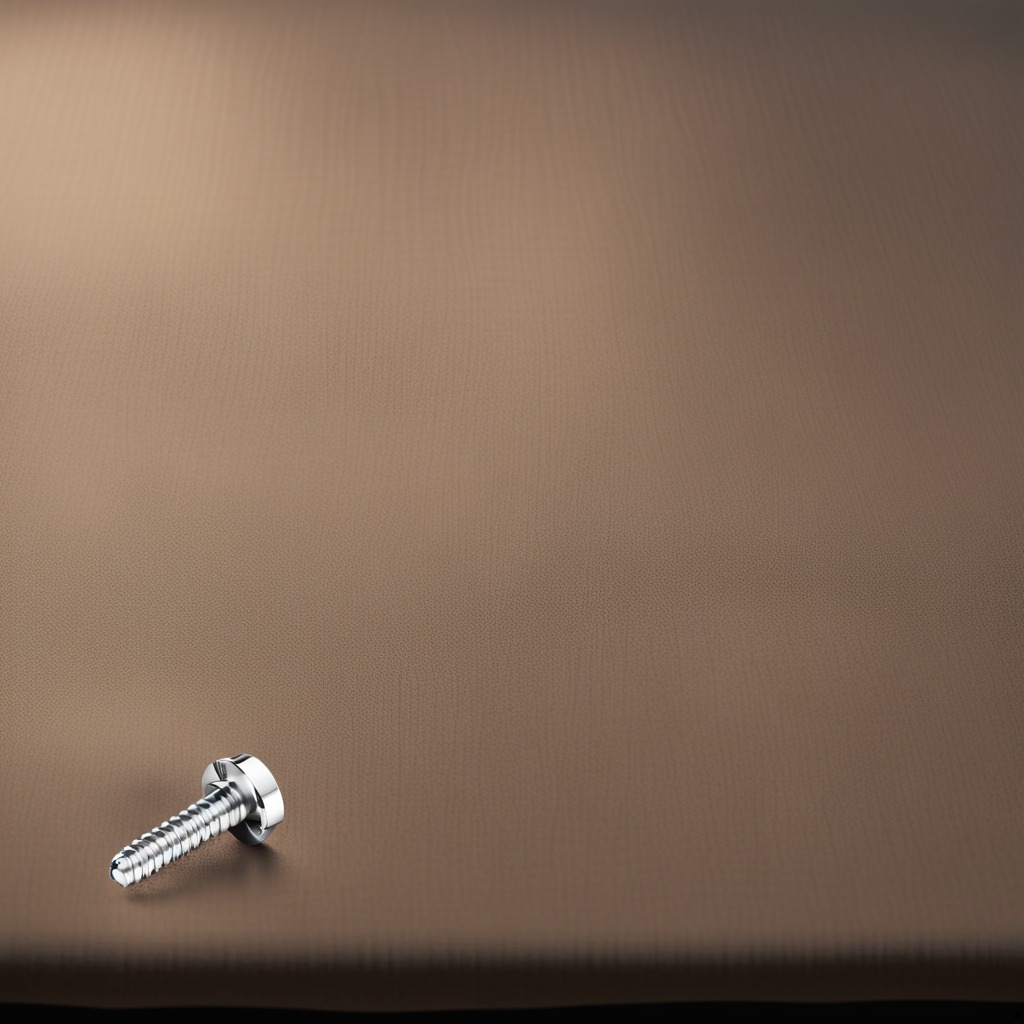
A metal screw is lying on the wooden table.